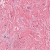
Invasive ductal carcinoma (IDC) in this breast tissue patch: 0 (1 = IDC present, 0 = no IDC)